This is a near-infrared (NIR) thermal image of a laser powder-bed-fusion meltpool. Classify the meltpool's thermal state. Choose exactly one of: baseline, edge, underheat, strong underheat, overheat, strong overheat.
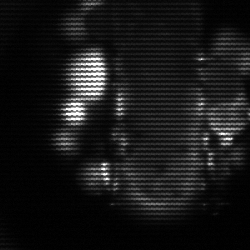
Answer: strong underheat